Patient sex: M
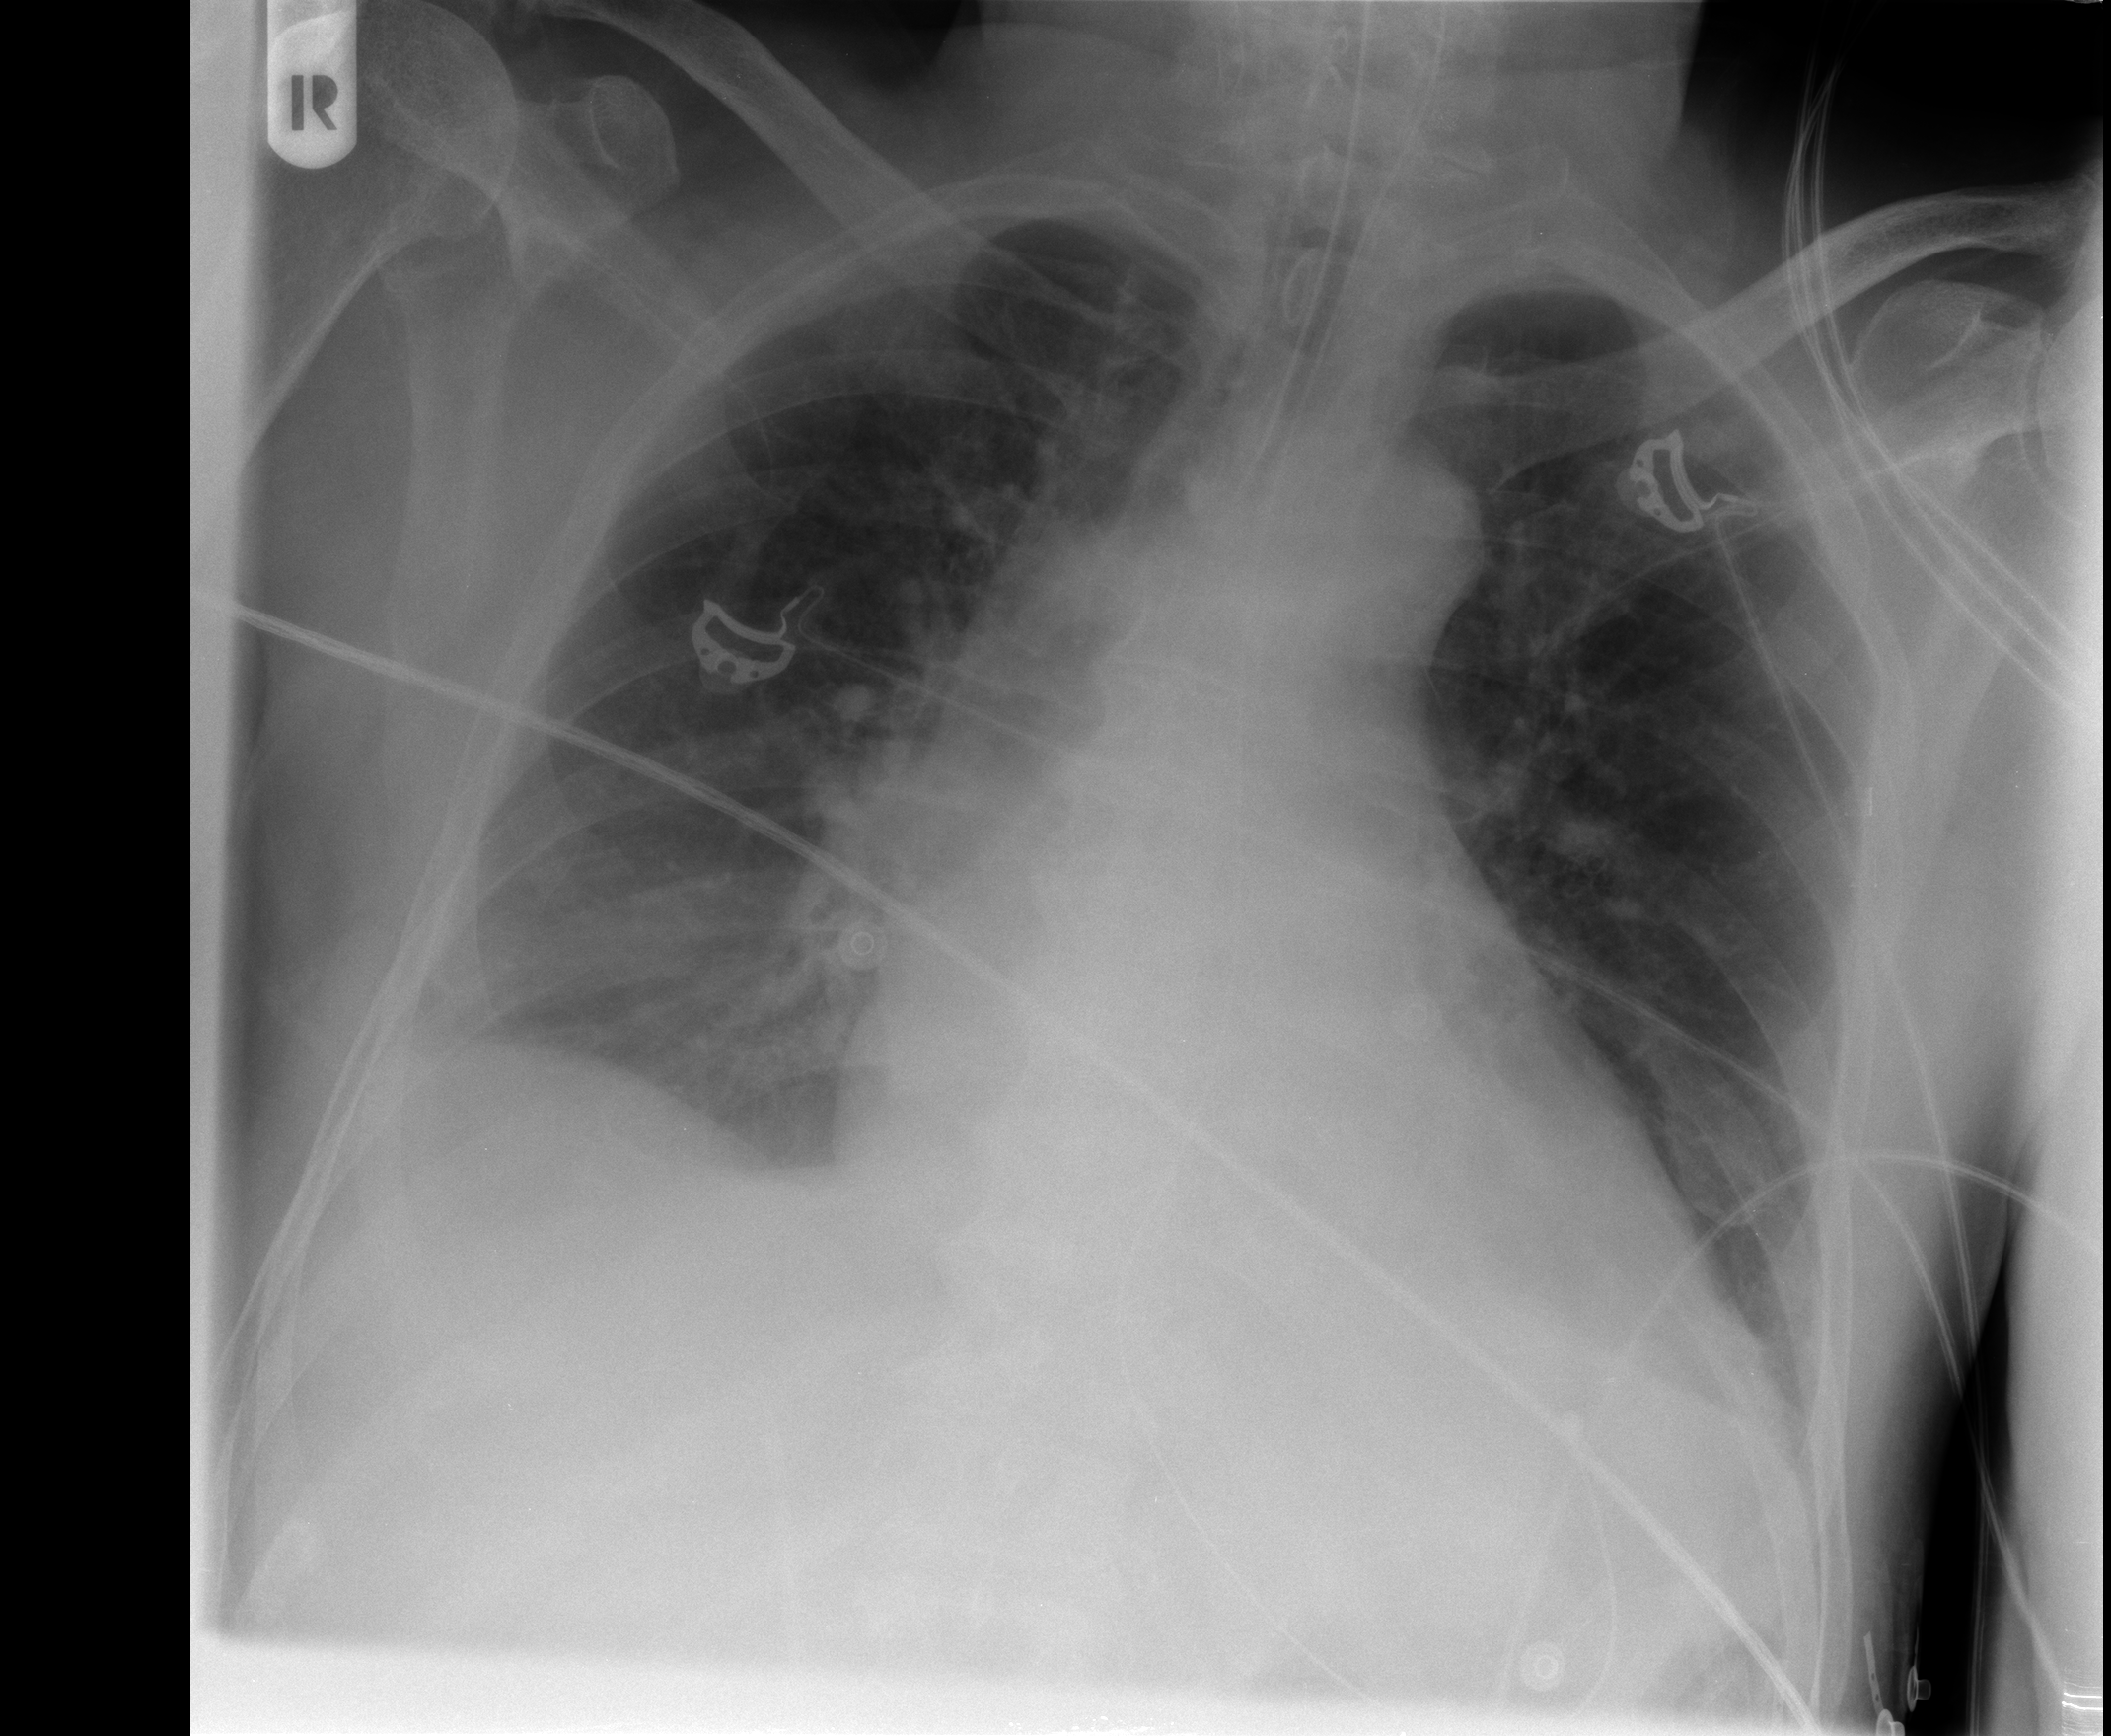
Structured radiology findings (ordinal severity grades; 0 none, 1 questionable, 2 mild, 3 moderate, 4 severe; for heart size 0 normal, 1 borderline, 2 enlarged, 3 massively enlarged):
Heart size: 2
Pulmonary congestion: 1
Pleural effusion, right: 1
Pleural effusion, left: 0
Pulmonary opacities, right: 2
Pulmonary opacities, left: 0
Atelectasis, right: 1
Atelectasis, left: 0